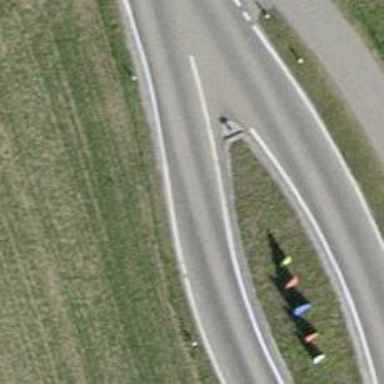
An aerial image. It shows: Tertiary road with asphalt surface.